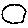
Label: circle